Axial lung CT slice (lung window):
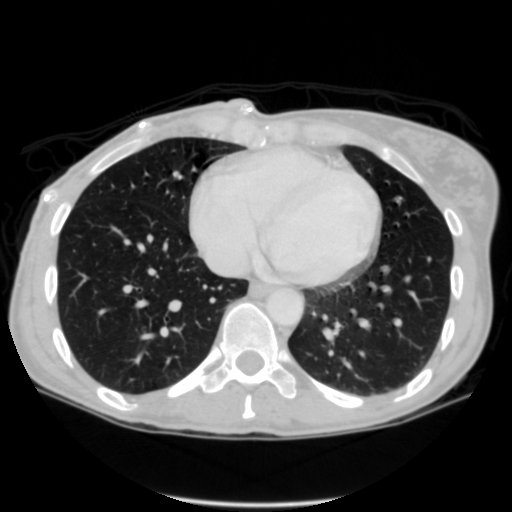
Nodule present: no